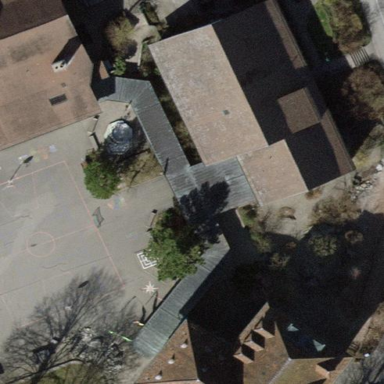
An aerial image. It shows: School building with gabled roof.